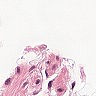
Metastatic tissue present: no